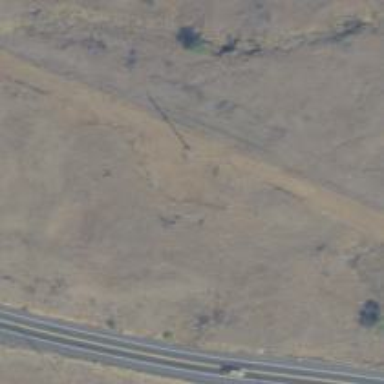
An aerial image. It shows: Power pole.